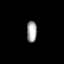
Tissue: prostate
Cell type: T cells
Senescence score: 0.7298
Nuclear area (px): 207
Mean DAPI intensity: 165.937